Question: I'm getting this NoReverseMatch error with pk 20 even when i have created only one post in the database.
It doesn't the list all the posts as it should do and it gives this error.
This is the screen shot

models.py
'''
from django.db import models
from django.urls import reverse
from django.utils import timezone
# Create your models here.
class Post(models.Model):
author = models.ForeignKey('auth.User', on_delete=models.CASCADE)
title = models.CharField(max_length=100)
text = models.TextField()
created_on = models.DateTimeField(default=timezone.now)
published_on = models.DateTimeField(blank=True, null=True)
def publish(self):
self.published_on = timezone.now()
self.save()
def approve_comments(self):
return self.comments.filter(approve_comment=True)
def get_absolute_url(self):
return reverse("post_detail", kwargs={"pk": self.pk})
# def __str__(self):
# return self.author
def __str__(self):
return self.title
class Comment(models.Model):
post = models.ForeignKey('blog.Post', on_delete=models.CASCADE, related_name='comments')
author = models.CharField(max_length=100)
text = models.TextField()
created_on = models.DateTimeField(default=timezone.now)
approve_comment = models.BooleanField(default=False)
def approve(self):
self.approve_comment = True
self.save()
def get_absolute_url(self):
return reverse("post_list")
# def __str__(self):
# return self.text
def __str__(self):
return self.text
'''
urls.py
'''
from django.urls import path
from blog import views
urlpatterns = [
path('', views.PostListView.as_view(), name='post_list'),
path('post/<int:pk>/', views.PostDetailView.as_view(), name='post_detail'),
path('post/new/', views.PostCreateView.as_view(), name='post_new'),
path('post/<int:pk>/delete/', views.PostDeleteView.as_view(), name='post_delete'),
path('post/<int:pk>/update/', views.UpdatePostView.as_view(), name='post_update'),
path('draft/', views.DraftListView.as_view(), name='post_draft_list'),
path('post/<int:pk>/publish/', views.PostPublish, name='post_publish'),
path('post/<int:pk>/comment/', views.add_comment_to_post, name='comment_new'),
path('comment/<int:pk>/approve/', views.comment_approve, name='comment_approve'),
path('comment/<int:pk>/remove/', views.remove_comment, name='comment_delete')
]
'''
views.py(only the list view)
'''
class PostListView(ListView):
model = Post
context_object_name = 'post_list_content'
template_name = 'blog/post_list.html'
def get_queryset(self):
return Post.objects.filter(published_on__lte=timezone.now()).order_by('-published_on')
'''
post_list.html(template that getting the error)
'''
{% extends 'blog/base.html' %}
{% load static %}
{% block body_block %}
<div class="container jumbotron">
<h1>Welome to Social Blog</h1>
{% for post in post_list_content %}
<div class='post'>
<h1><a href="{% url 'post_list' pk=post.pk %}"> {{post.title}} </a></h1>
</div>
<div class='date'>
<p>Published on : {{post.published_on|date:"D M Y"}}</p>
</div>
<a href={% url "post_detail" %} >Comments: {{ post.approve_comments.count }} </a>
{% endfor %}
</div>
{% endblock body_block %}
'''
Can anyone tell me what actually the error it?
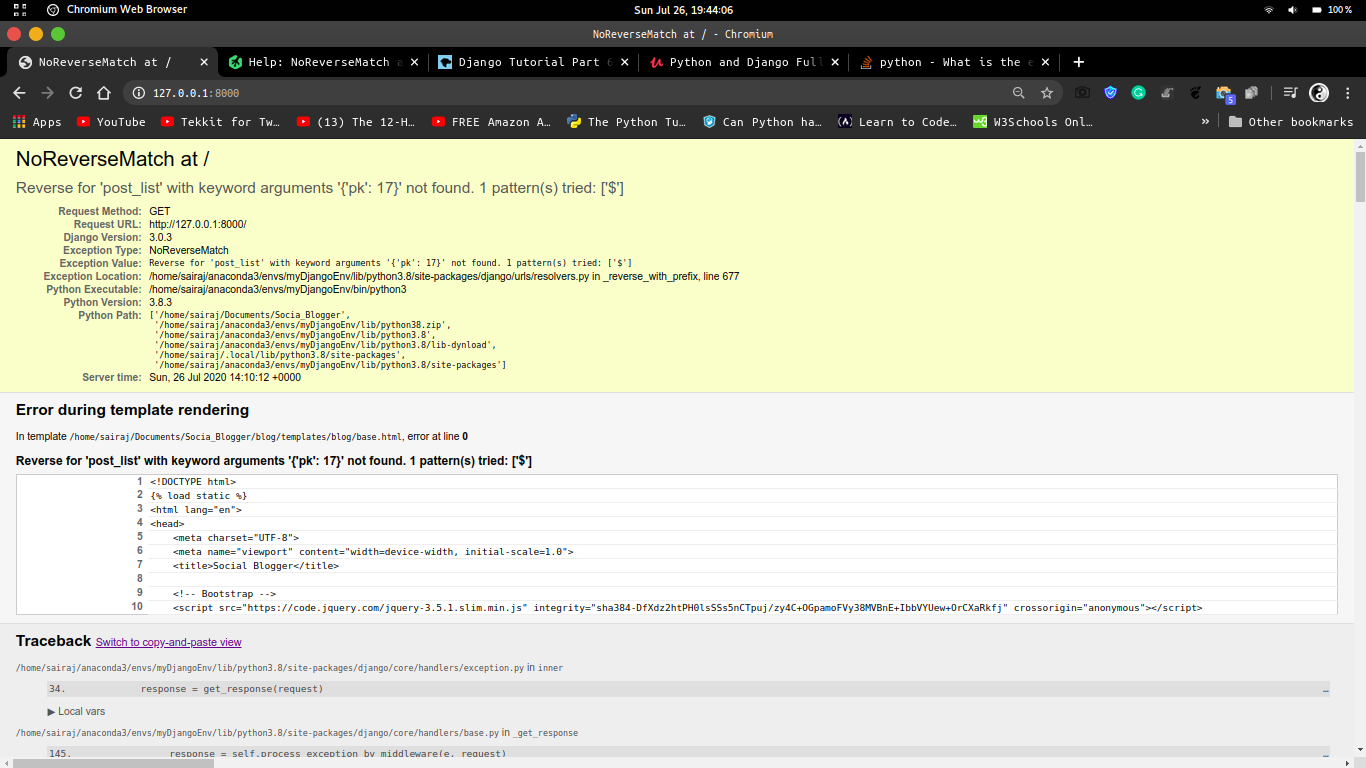
Answer: I had not set the primary key to this detail page url:
'''
<a href={% url "post_detail" %} >Comments: {{ post.approve_comments.count }} </a>
'''
So changed it to
'''
<a href={% url "post_detail" pk=post.pk %} >Comments: {{ post.approve_comments.count }} </a>
'''
And the above-mentioned solution by Kishan.
Changed
'''
<h1><a href="{% url 'post_list' pk=post.pk %}"> {{post.title}} </a></h1>
'''
To:
'''
<h1><a href="{% url 'post_detail' pk=post.pk %}"> {{post.title}} </a></h1>
'''